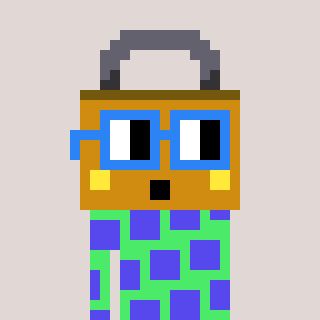
a pixel art character with square blue glasses, a lock-shaped head and a teal-colored body on a warm background